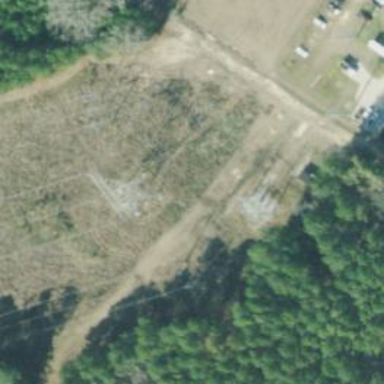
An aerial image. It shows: Lattice structure tower.